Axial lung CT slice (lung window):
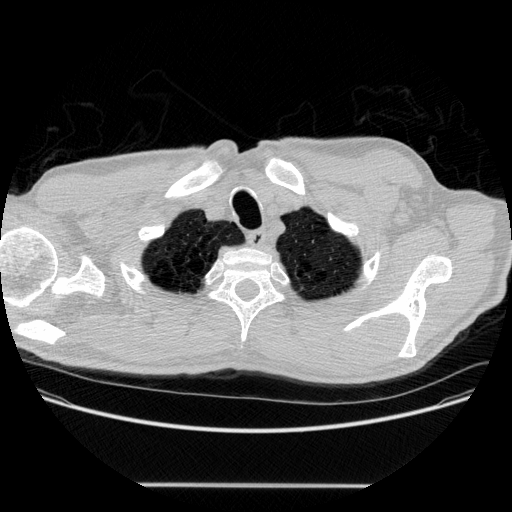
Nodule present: no